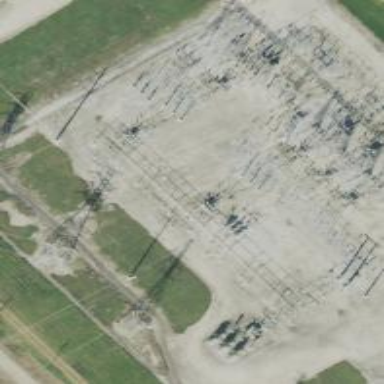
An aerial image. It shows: Switch for power supply.